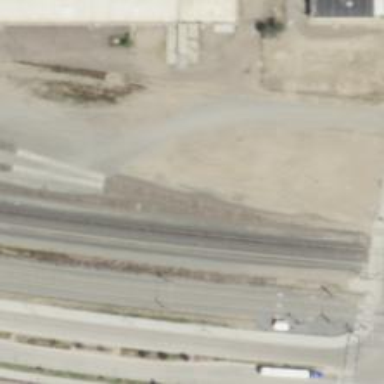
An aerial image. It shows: Rail spur service.